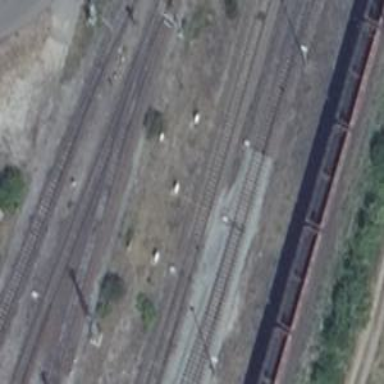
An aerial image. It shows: Railway switch.